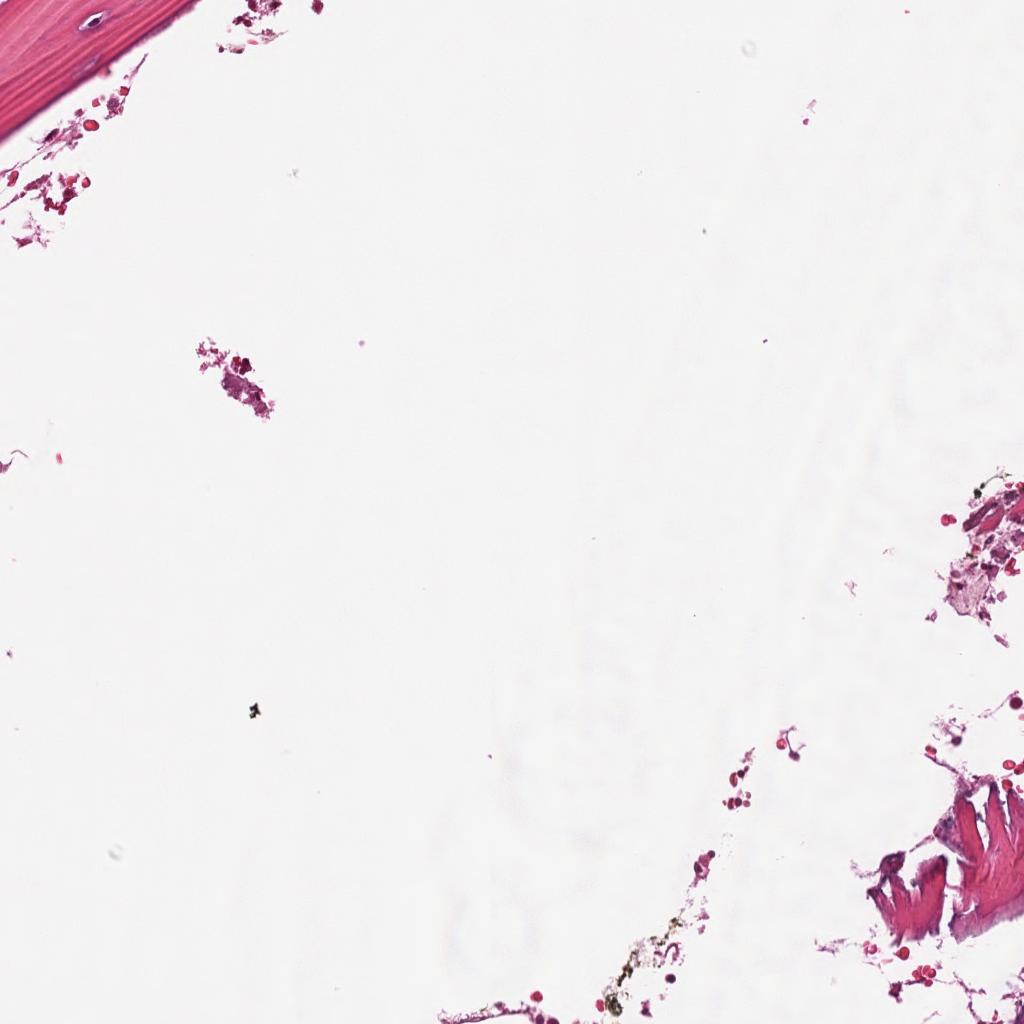
Label: Non-Tumor